Interaction volume radius: 10 \u00c5
Interaction volume height: 20 \u00c5
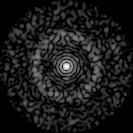
Disorder parameter: 0.8408